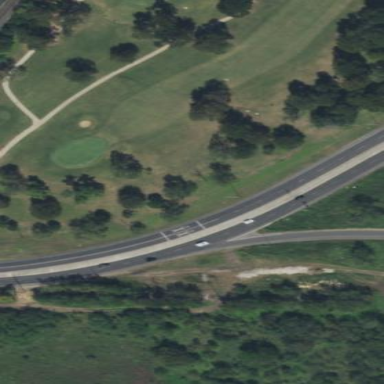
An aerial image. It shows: Golf fairway in the image.